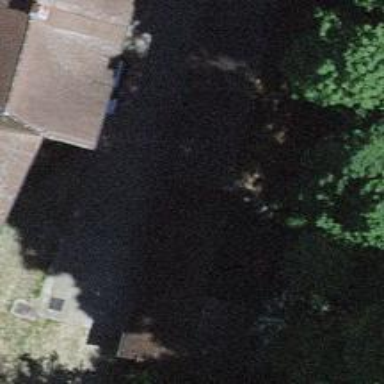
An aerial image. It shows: Garage.